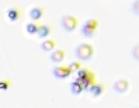
Label: Phaeocystis